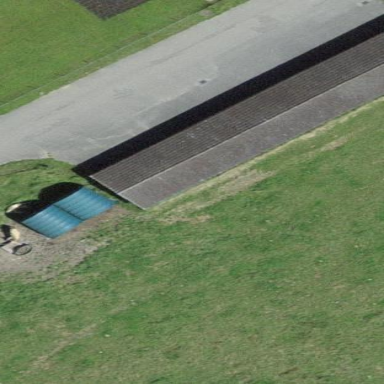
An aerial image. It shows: Garage building.